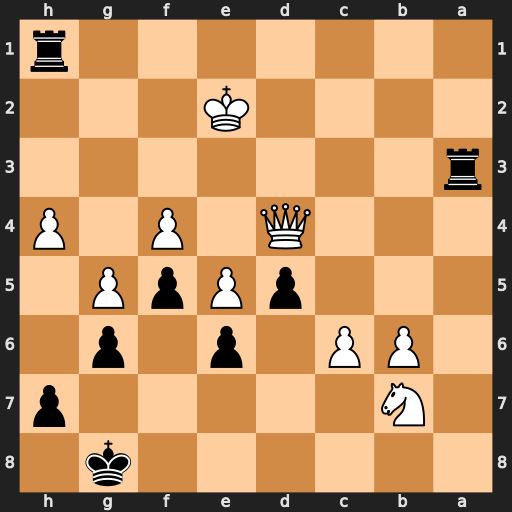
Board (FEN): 6k1/1N5p/1PP1p1p1/3pPpP1/3Q1P1P/r7/4K3/7r
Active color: b
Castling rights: -
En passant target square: -
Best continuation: Ra2+ Kd3 Rh3+ Qe3 Ra3+